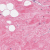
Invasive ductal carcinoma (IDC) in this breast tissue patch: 0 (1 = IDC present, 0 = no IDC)